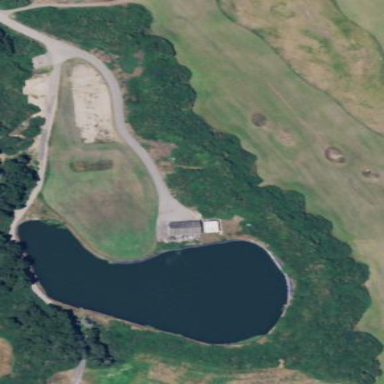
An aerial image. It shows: Golf rough area.